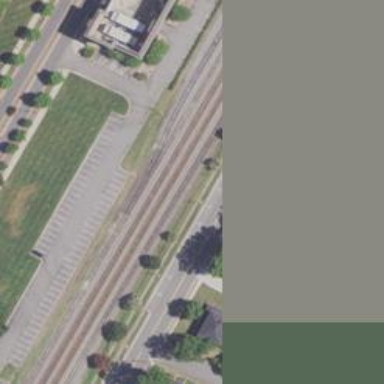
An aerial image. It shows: Railway siding for service.